Question: I have a list of companies that includes three variables: year founded, market capitalization and company name (actually, ticker symbol).
I want to plot them by year founded (X axis) and market capitalization (Y axis) with fill determined by vendor name.
Doing this:
'''
qplot(factor(Founded), Market.Cap, data = mcap, geom = "bar", fill = Vendor)
'''
Gets me that, but the X-axis is illegible (see below). I've tried to feed scale_x_discrete() values (1900 - 2012, etc) but had no luck. How do I tell ggplot2 not to display the actual values but instead a spectrum of my choosing?
And as a side note, if you can remind me how to avoid the scientific notation on the Y-axis, great.

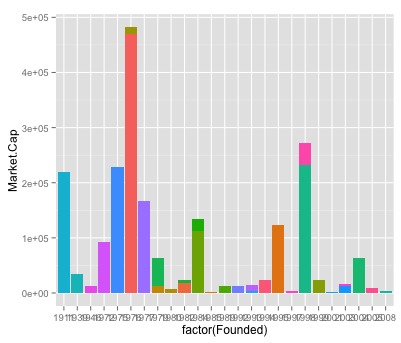
Answer: I hope this helps. If rotating the axes doesn't work, then you can manually set the breaks and labels of the axis using 'breaks' and 'labels' within 'scale_x_continuous' as follows:
'''
require(ggplot2)
# dummy data
set.seed(45)
len <- 50
df <- data.frame(years = factor(seq(1901, 1950, length.out = len)),
values = 1e6 * runif(len), group=factor(rep(1:5, each=len/5)))
p <- ggplot(data = df, aes(x = years, fill=group)) + geom_bar(aes(weight = values))
require(scales) # for removing scientific notation
p <- p + scale_y_continuous(labels = comma)
# manually generate breaks/labels
labels <- seq(1901, 2000, length.out=10)
# and set breaks and labels
p <- p + scale_x_discrete(breaks=labels, labels=as.character(labels))
p
'''